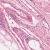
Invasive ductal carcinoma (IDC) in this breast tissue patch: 0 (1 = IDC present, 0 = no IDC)